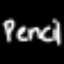
Label: pencil